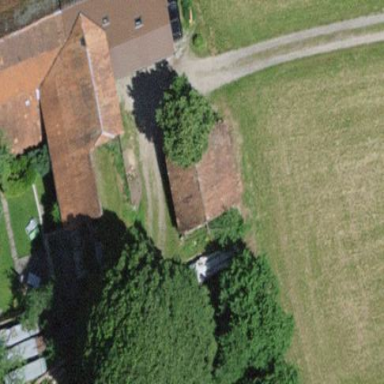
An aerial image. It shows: Farmyard area.